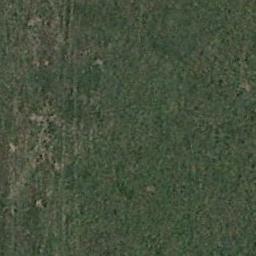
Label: meadow